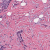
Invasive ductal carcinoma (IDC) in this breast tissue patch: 1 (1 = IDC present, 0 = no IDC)